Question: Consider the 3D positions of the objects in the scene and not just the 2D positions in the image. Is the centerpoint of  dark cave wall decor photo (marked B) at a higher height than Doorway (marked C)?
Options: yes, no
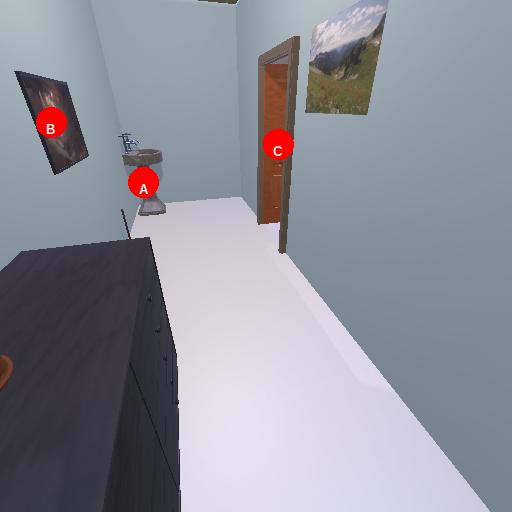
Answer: yes